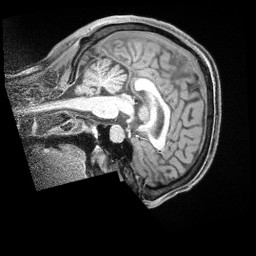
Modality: T1w
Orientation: sagittal
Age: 38
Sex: male
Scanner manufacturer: siemens
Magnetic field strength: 3 T
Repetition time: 2 s
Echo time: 0.00211 s